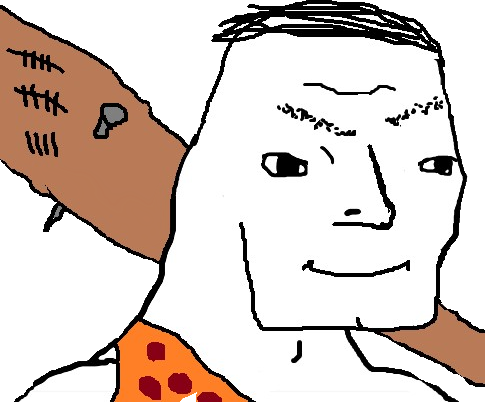
Label: 5_Grug